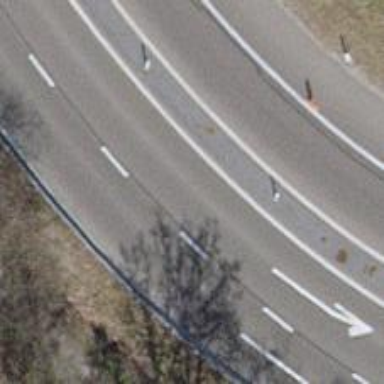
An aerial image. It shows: Sign indicating the end of motorway.